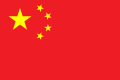
Flag of China